Question: Chrome Version 30.0.1599.101 m.
I see there's another similar <URL> about this but it's not answered. The one "answer" talks about onbeforeunload working, but it does not.

Other similar posts but beforeunload and unload is still won't allow an ajax request.
<URL>
<URL>
<URL>
<URL>
What's the best way to do something like commit unsaved data before the browser is closed/page refreshed?
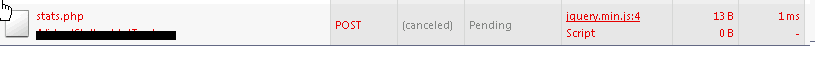
Answer: You are navigating away. A browser will cancel all requests, because "no one" is interested in the answer of this calls.
The JavaScript context will be destroyed, so no onload handler will be informed about the sever response.
Use the local storage and save your values. Don't try to safe back to the server.
<URL>
<URL>